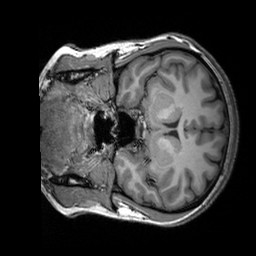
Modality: T1w
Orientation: coronal
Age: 29
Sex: female
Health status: healthy
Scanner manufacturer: siemens
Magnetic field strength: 3 T
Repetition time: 2.3 s
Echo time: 0.00303 s